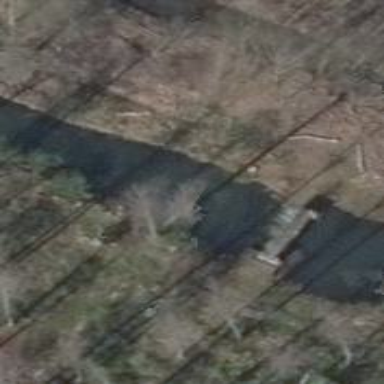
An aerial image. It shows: Weir in waterway.